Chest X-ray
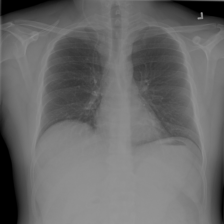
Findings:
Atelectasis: negative
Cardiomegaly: negative
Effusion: negative
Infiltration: negative
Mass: negative
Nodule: negative
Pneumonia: negative
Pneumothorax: negative
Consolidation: negative
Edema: negative
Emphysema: negative
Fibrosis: negative
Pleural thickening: negative
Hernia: negative